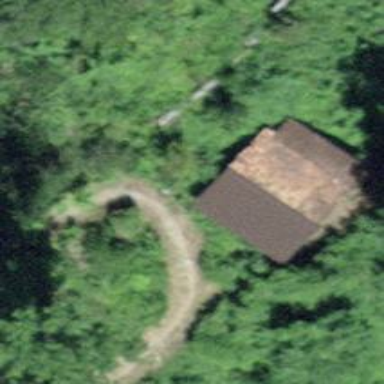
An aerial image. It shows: Rural barn.